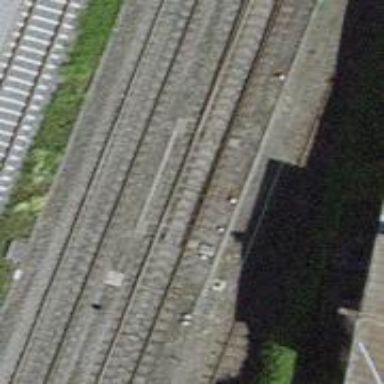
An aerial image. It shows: Single-track railway with electrified contact lines.